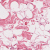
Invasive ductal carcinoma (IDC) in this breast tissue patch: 0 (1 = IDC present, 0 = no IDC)